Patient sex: M
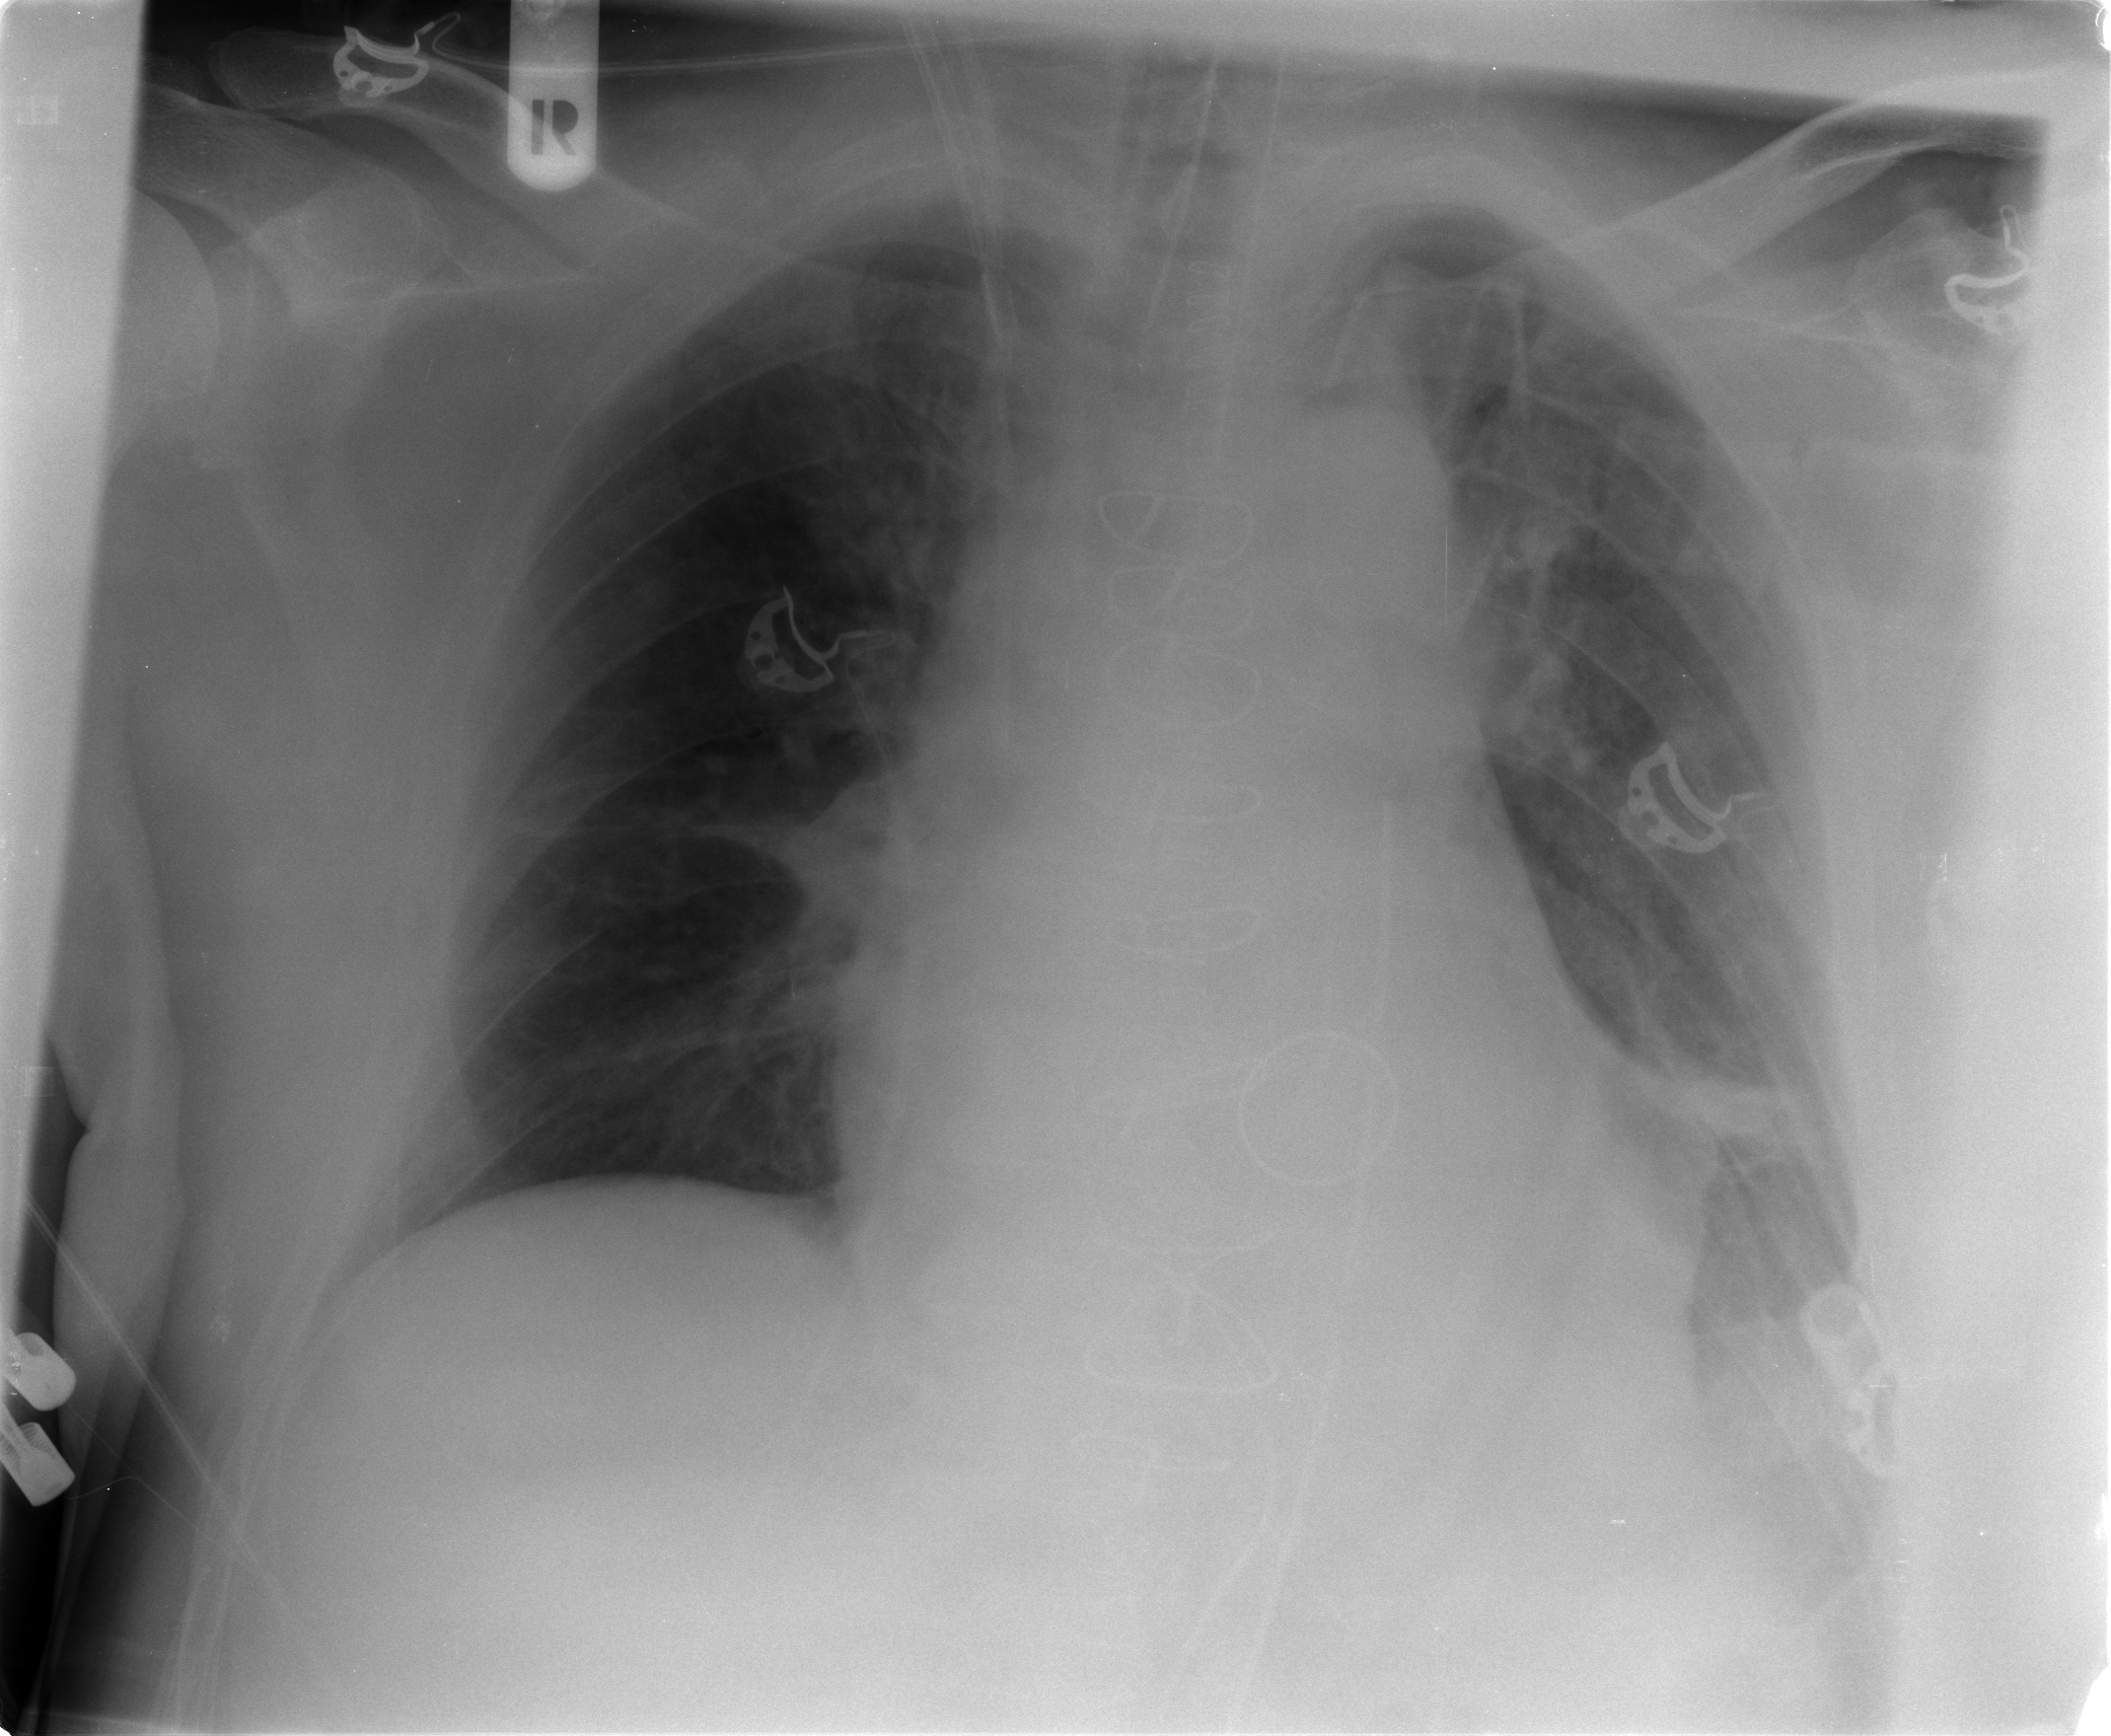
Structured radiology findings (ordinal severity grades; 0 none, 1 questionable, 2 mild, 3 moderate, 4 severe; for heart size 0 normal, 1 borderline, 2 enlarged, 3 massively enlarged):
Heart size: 2
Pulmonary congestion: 2
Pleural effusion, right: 0
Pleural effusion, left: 2
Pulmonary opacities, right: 0
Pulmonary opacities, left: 2
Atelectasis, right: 2
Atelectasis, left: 2